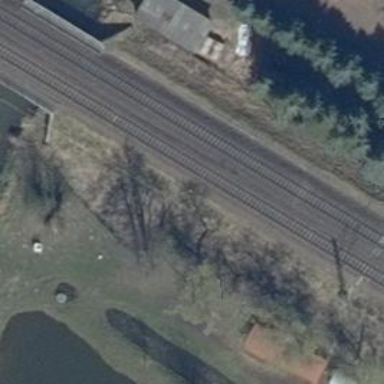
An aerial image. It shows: Railway with electrified contact lines.